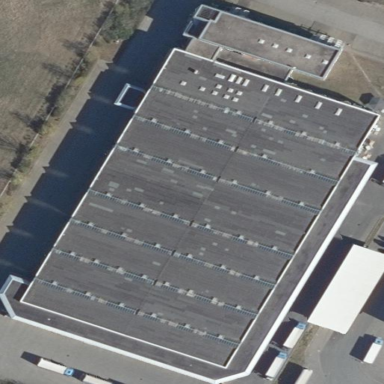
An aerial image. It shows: Industrial building.